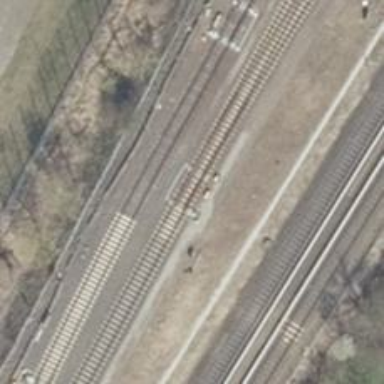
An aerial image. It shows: Railway switch.